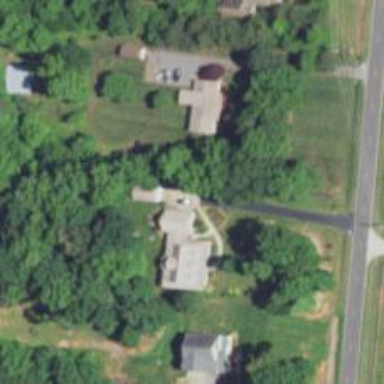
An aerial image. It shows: Driveway.